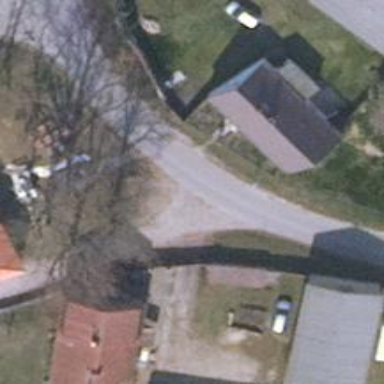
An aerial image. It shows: Residential road.